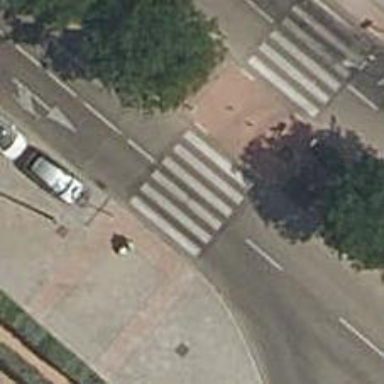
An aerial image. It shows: Zebra crossing on the road.